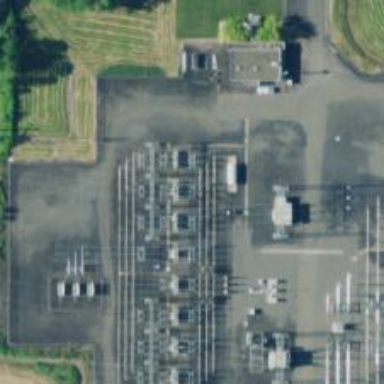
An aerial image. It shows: Outdoor power switch.